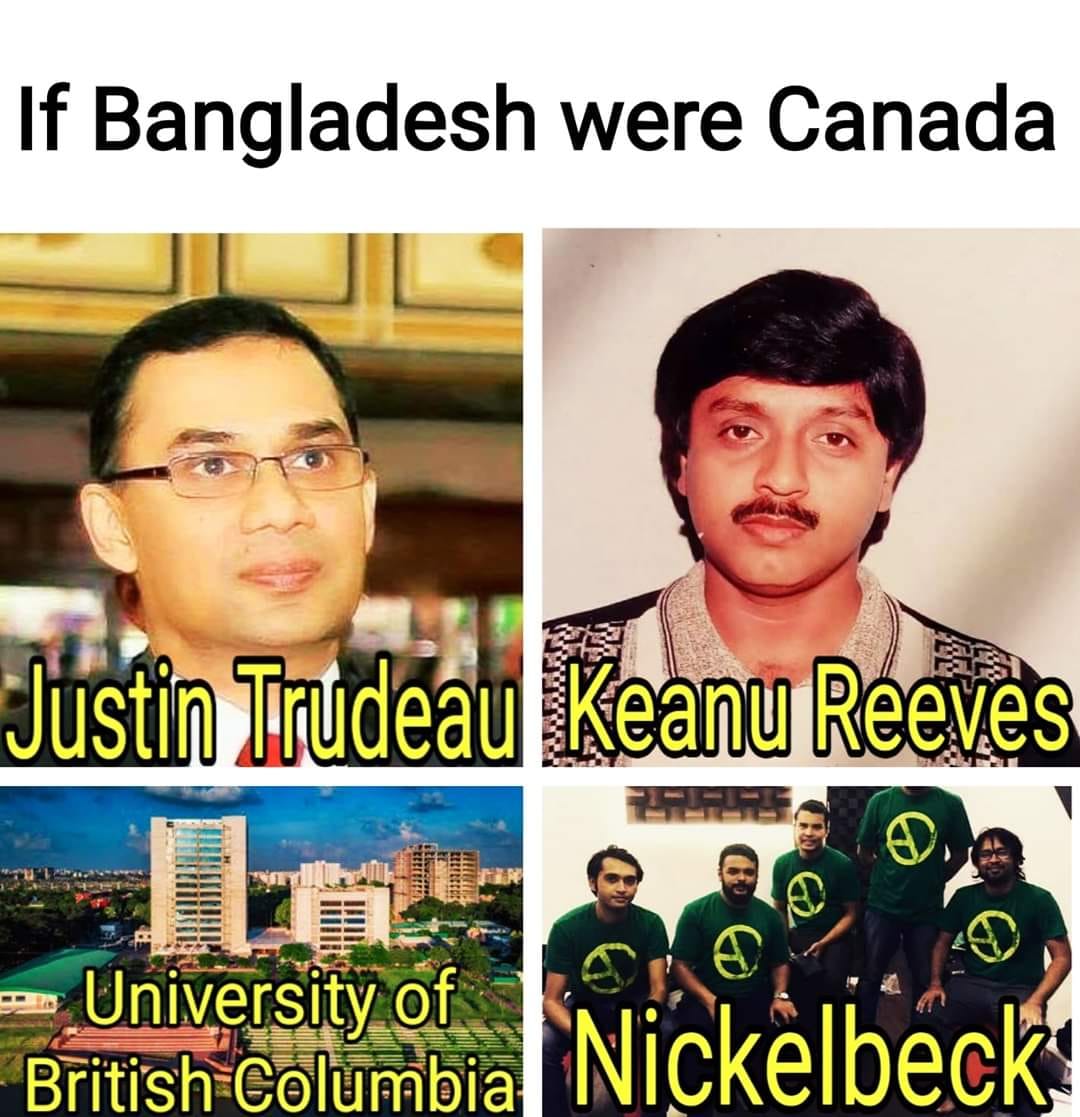
Caption: If Bangladesh were Canada     Justin Turdeau    Keanu Reeves     University of British Columbia     Nickelbeck
Label: hate